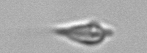
Label: Oxytoxum